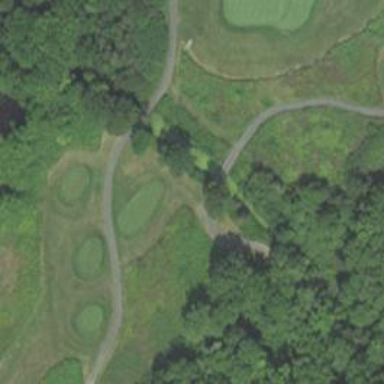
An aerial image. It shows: Asphalt service road that appears to be golf cart path.